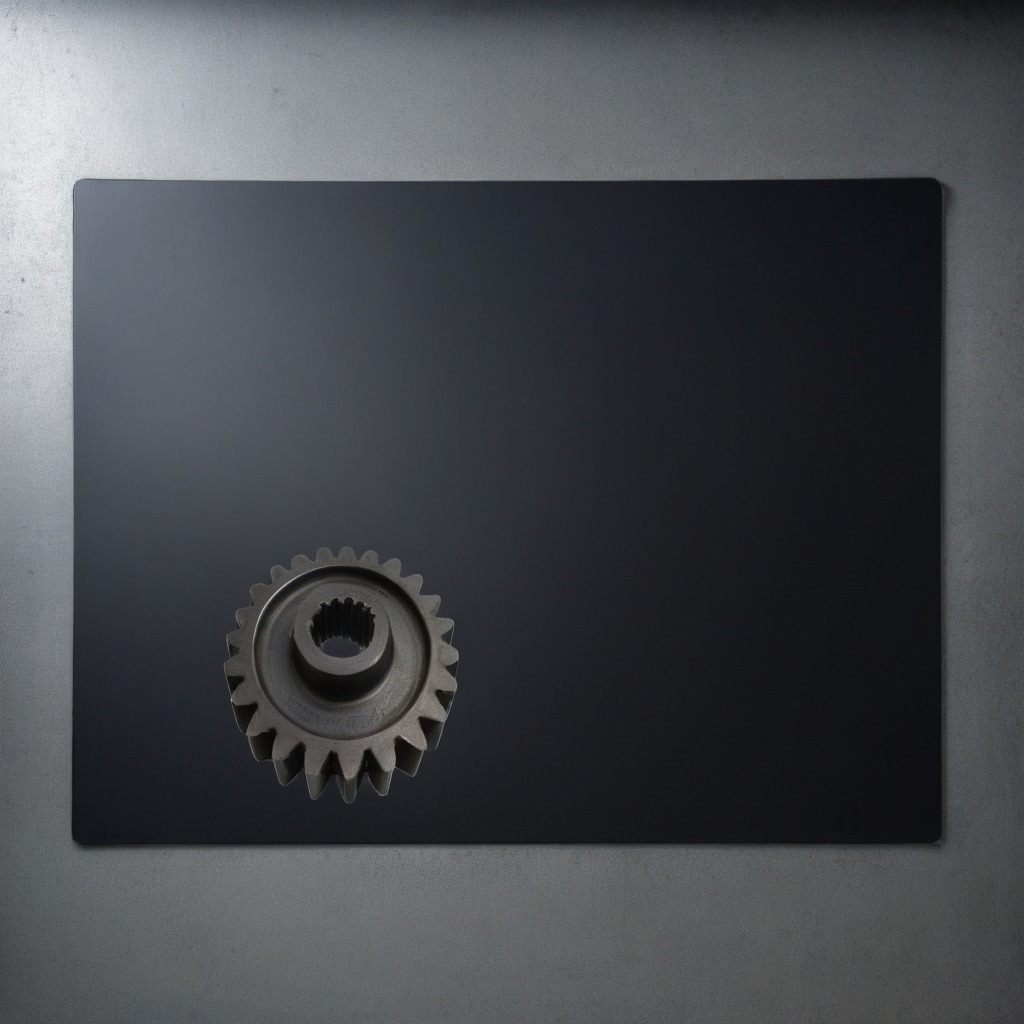
A steel gear with teeth lies on the clean granite tabletop inside a workshop under bright overhead lighting crisp shadows high clarity worn but beneath the mat.